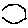
Label: hexagon